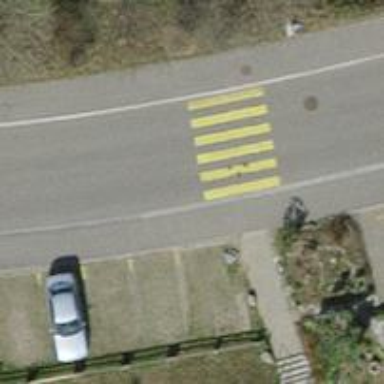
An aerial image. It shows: Marked crossing on the road.